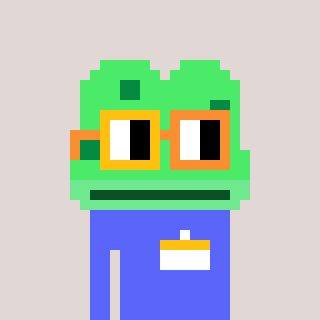
a pixel art character with square yellow and orange glasses, a frog-shaped head and a purple-colored body on a warm background